Aerial crown-view tile of a tropical tree (Barro Colorado Island, Panama), acquired 20250715:
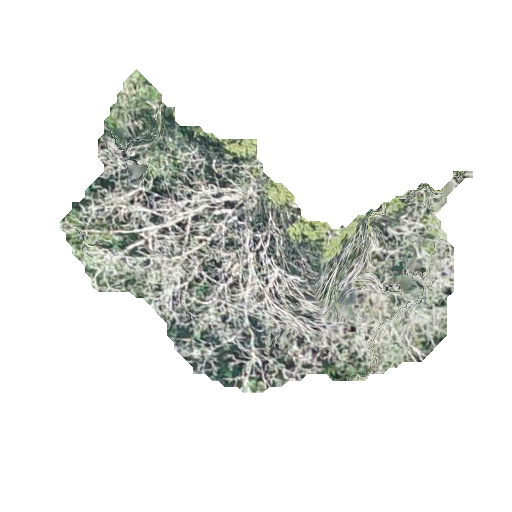
Species: Tabebuia rosea
GBIF accepted scientific name: Tabebuia rosea
Crown area: 104.251 m²